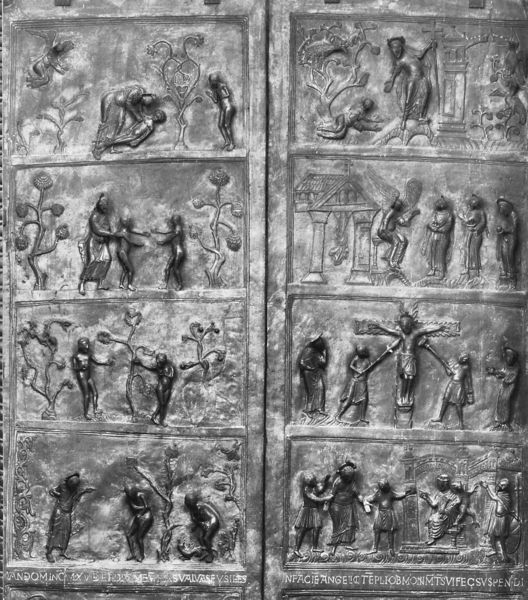
Titel: Bernwardstür im Westportal des Hildesheimer Doms
Standort: Hildesheim, Dom (EU - D - Nds)
Schlagwörter: baum, blumen, säulen, tür, blüten, bibel, tot, drei, pflanze, pflanzen, engel, apfel, relief, schrift, essen, detail, metall, bronze, foto, adam, eva, paradies, kreuz, christus, jesus, kreuzigung, tempel, jünger, maria, sünde, vertreibung, guss, szenen, adam und eva, auferstehung, acht, testament, geburt, latein, gottvater, chrift, schöpfung, judas, montage, kreuzweg, leidensweg, leidensgeschichte, verrat, erschaffung, bronzetafel, hildesheim, er, d, at, kreutigung, bernwardstür, italien tür, altes tesatament, sündenafall, juxtaposition